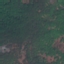
Label: Forest